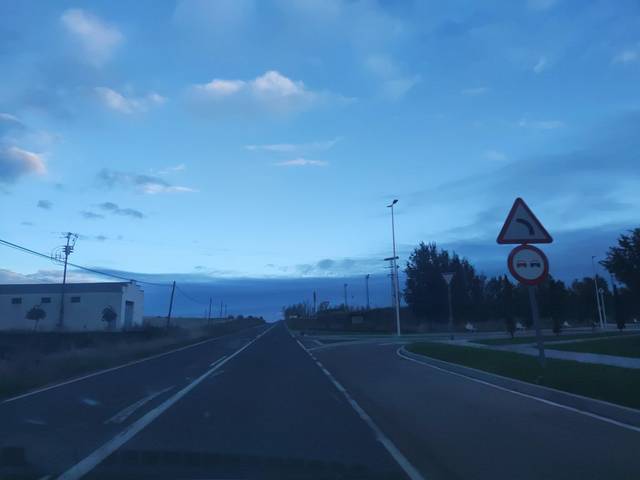
Region: Spain
Coordinates: 40.608, -6.532